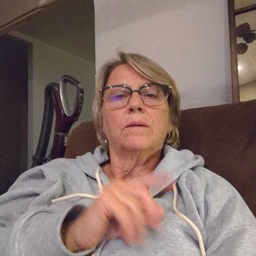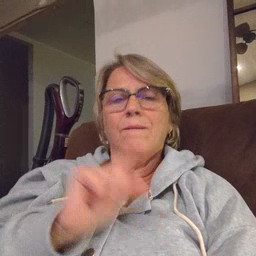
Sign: water